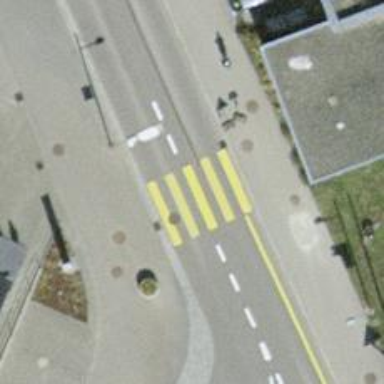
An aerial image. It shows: Uncontrolled road crossing.